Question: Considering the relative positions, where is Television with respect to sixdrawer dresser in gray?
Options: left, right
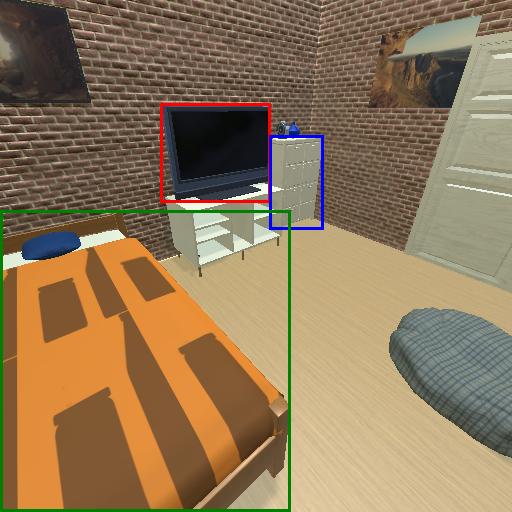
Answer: left